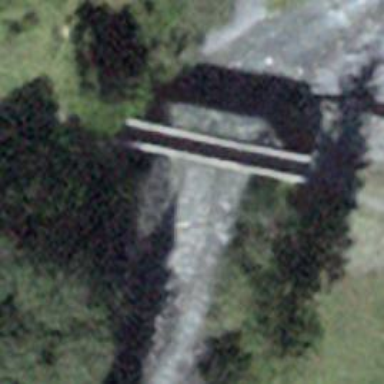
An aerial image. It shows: Unpaved path with bridge.